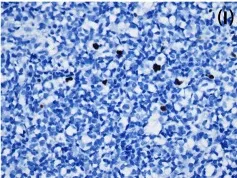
Morphologic and immunophenotypic evaluation of case1. EBV-encoded RNA (EBER) was negative (I).
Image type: pathology (immunostaining)